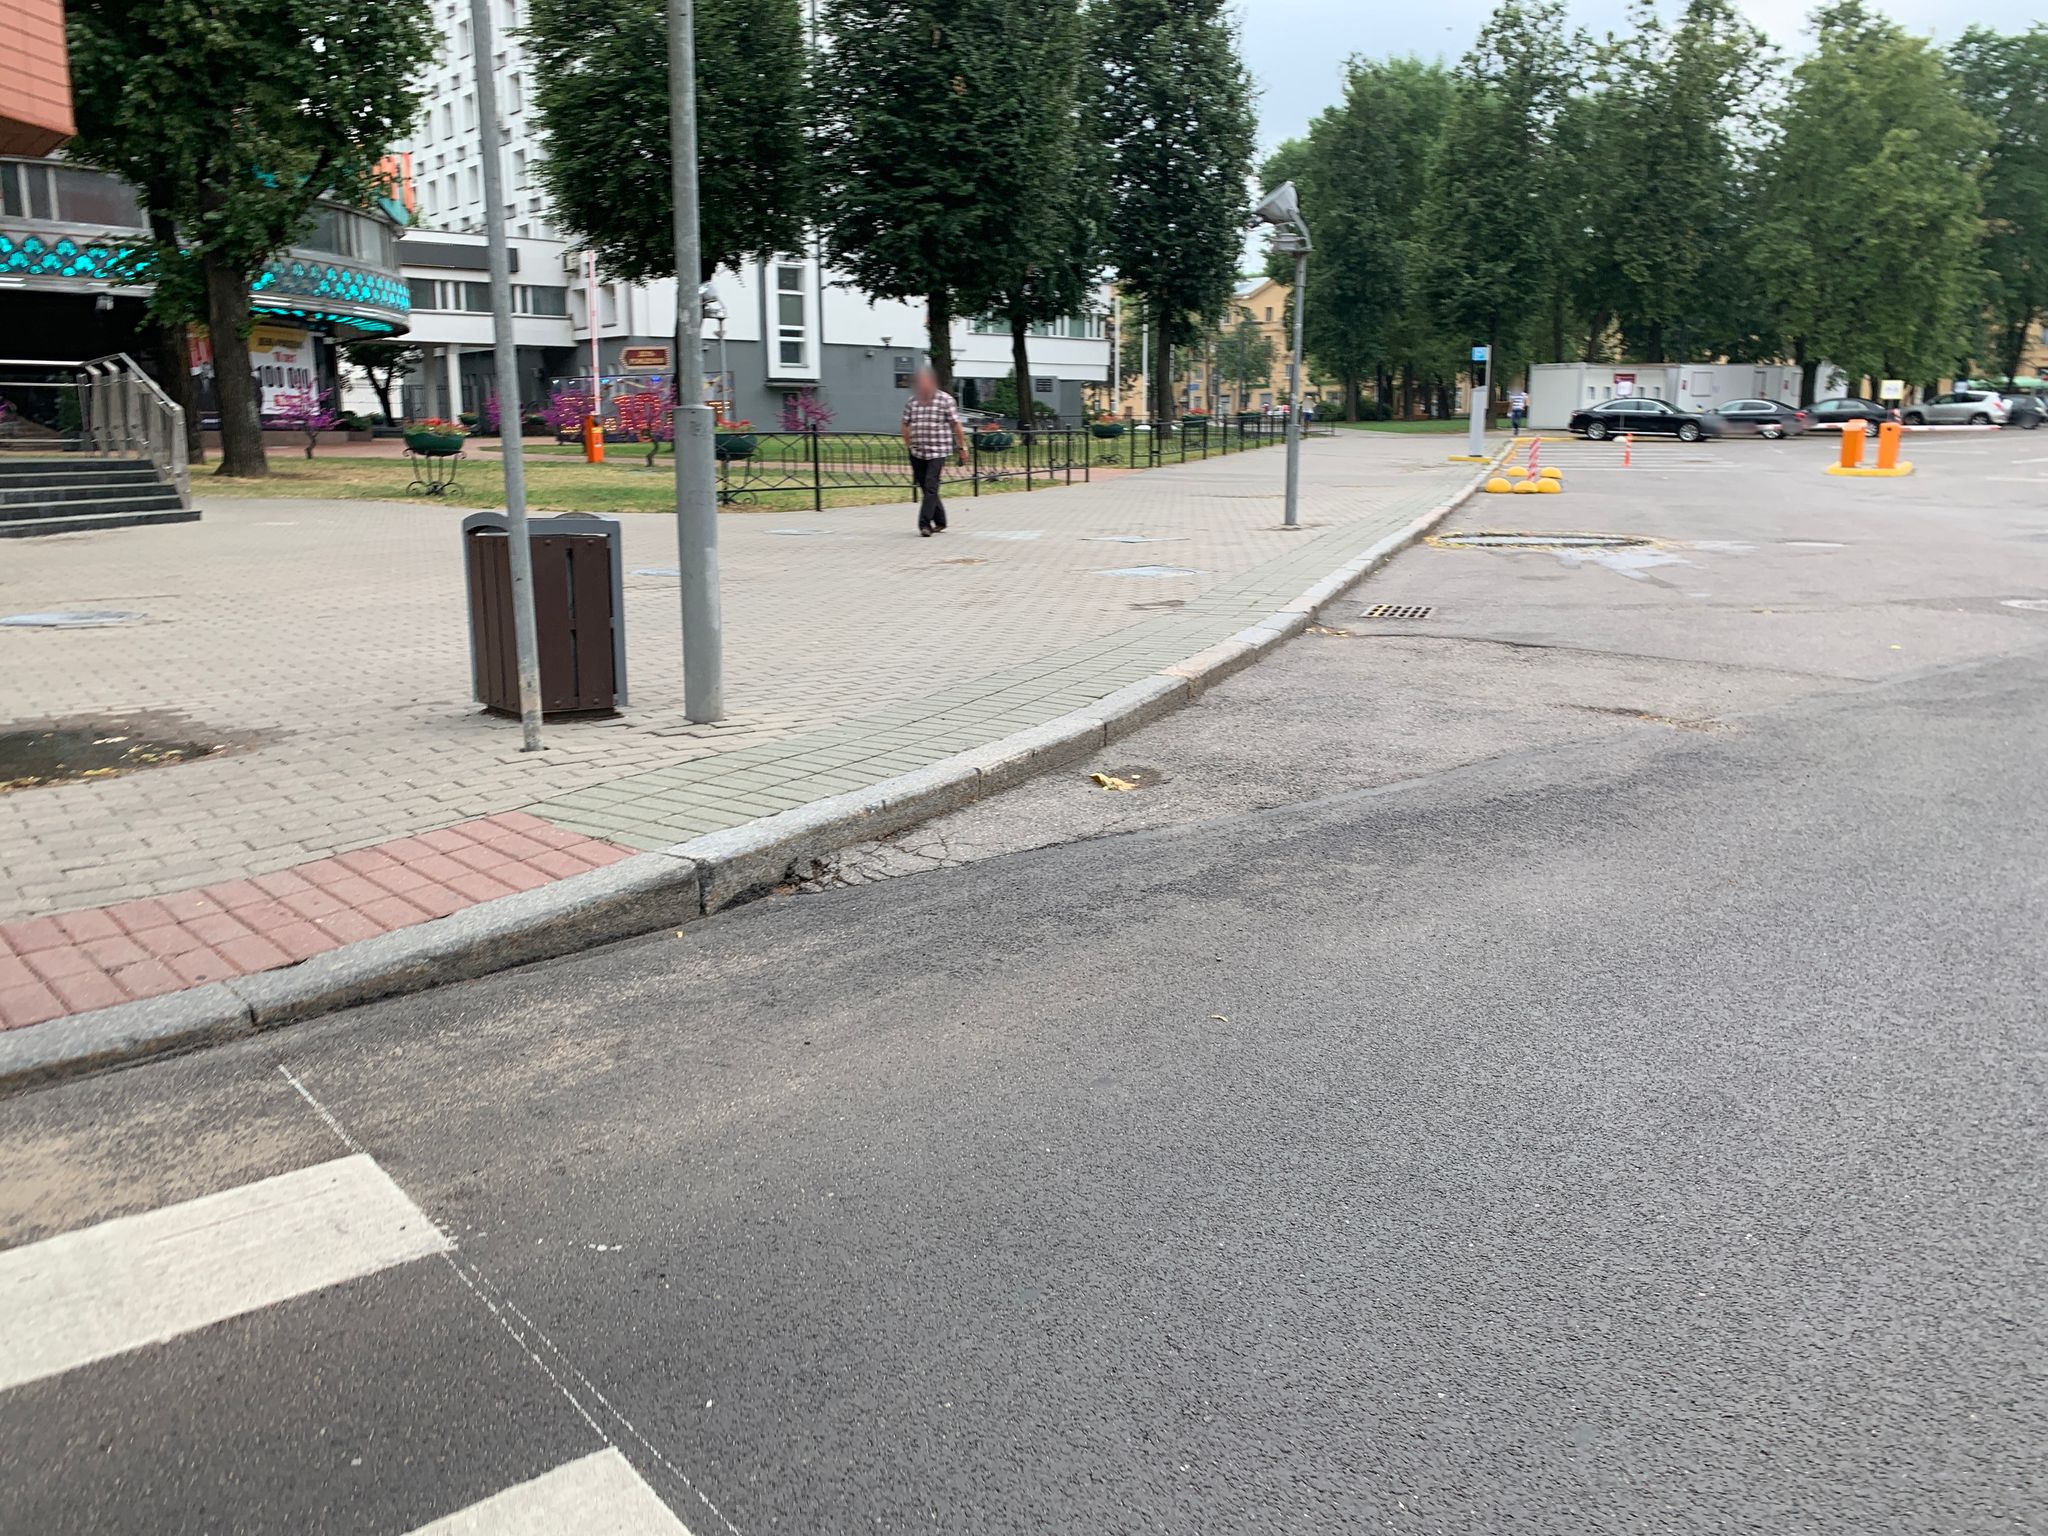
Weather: clear
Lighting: day
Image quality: good
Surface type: walking surface
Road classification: secondary
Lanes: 4
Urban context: urban centre
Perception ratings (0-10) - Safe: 7.37, Lively: 8.18, Beautiful: 6.28, Boring: 2.14, Depressing: 5.68, Wealthy: 4.99